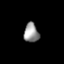
Tissue: lung
Cell type: Endothelial cells
Senescence score: 0.5914
Nuclear area (px): 283
Mean DAPI intensity: 148.283